Question: Cell 'P10' has 120 but that's because row 10 is rounded to whole numbers. The actual value entered are 10.1 which is why that row sums to 121. I am trying to highlight 'P10' if it doesn't match the sum of the non rounded numbers. What am I doing wrong?

The formula is:
'''
=SUM($D$14:$O$48)<>!$P$10
'''
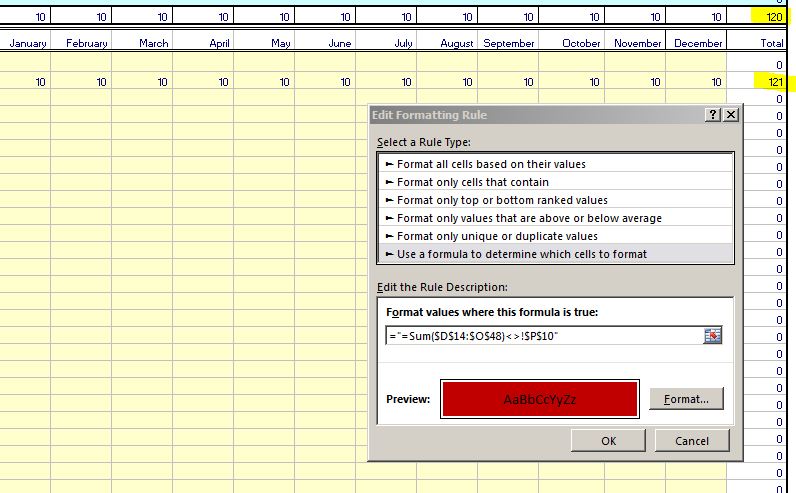
Answer: There is a duplicate = sign and lose the quotes. Excel builds those automatically when you first enter something in conditional formatting. Some weird "feature" to try outsmart the user. Also, if this rule goes down by rows, you may not want to have the Rows with $$
try '=sum($D$14:$O$48)<>$P10'